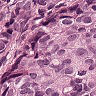
Metastatic tissue present: yes